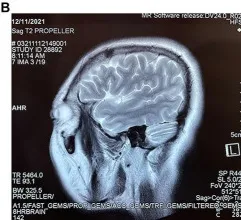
(A-C) are three different sections of the sagittal position of the first MRI at the patient's admission.
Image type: radiology (mri)